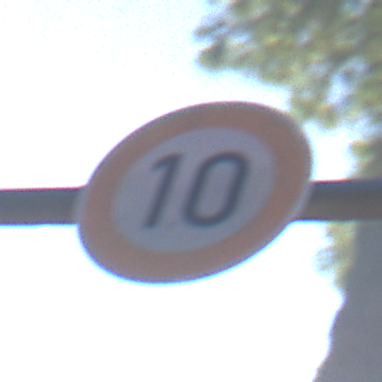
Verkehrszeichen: Geschwindigkeit10
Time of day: MorningAfternoon
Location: Outdoor (Suburban)
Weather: Clear
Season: NotSpecified
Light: Natural